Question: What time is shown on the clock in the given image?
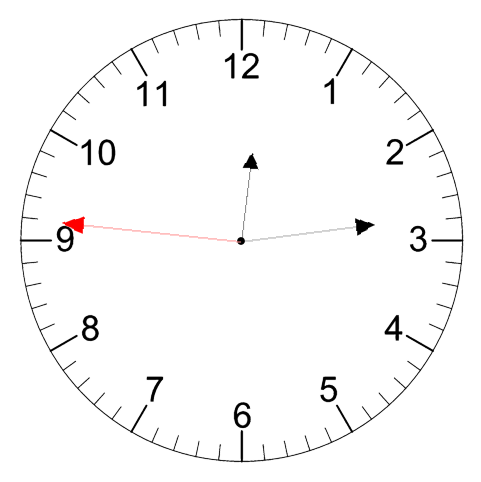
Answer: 12:13:46